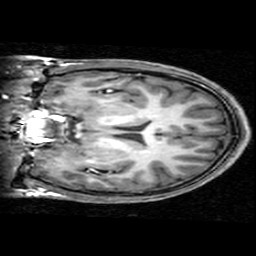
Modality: T1w
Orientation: coronal
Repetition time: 0.008948 s
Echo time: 0.001784 s